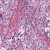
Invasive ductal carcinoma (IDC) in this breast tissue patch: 1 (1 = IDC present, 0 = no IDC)